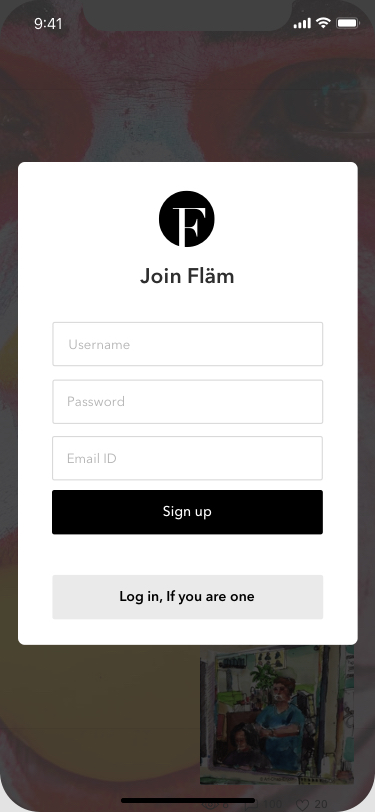
Text in this UI design:
@TvS
6
100
20
Join Fläm
Log in, If you are one
Password
Email ID
Username
Sign up